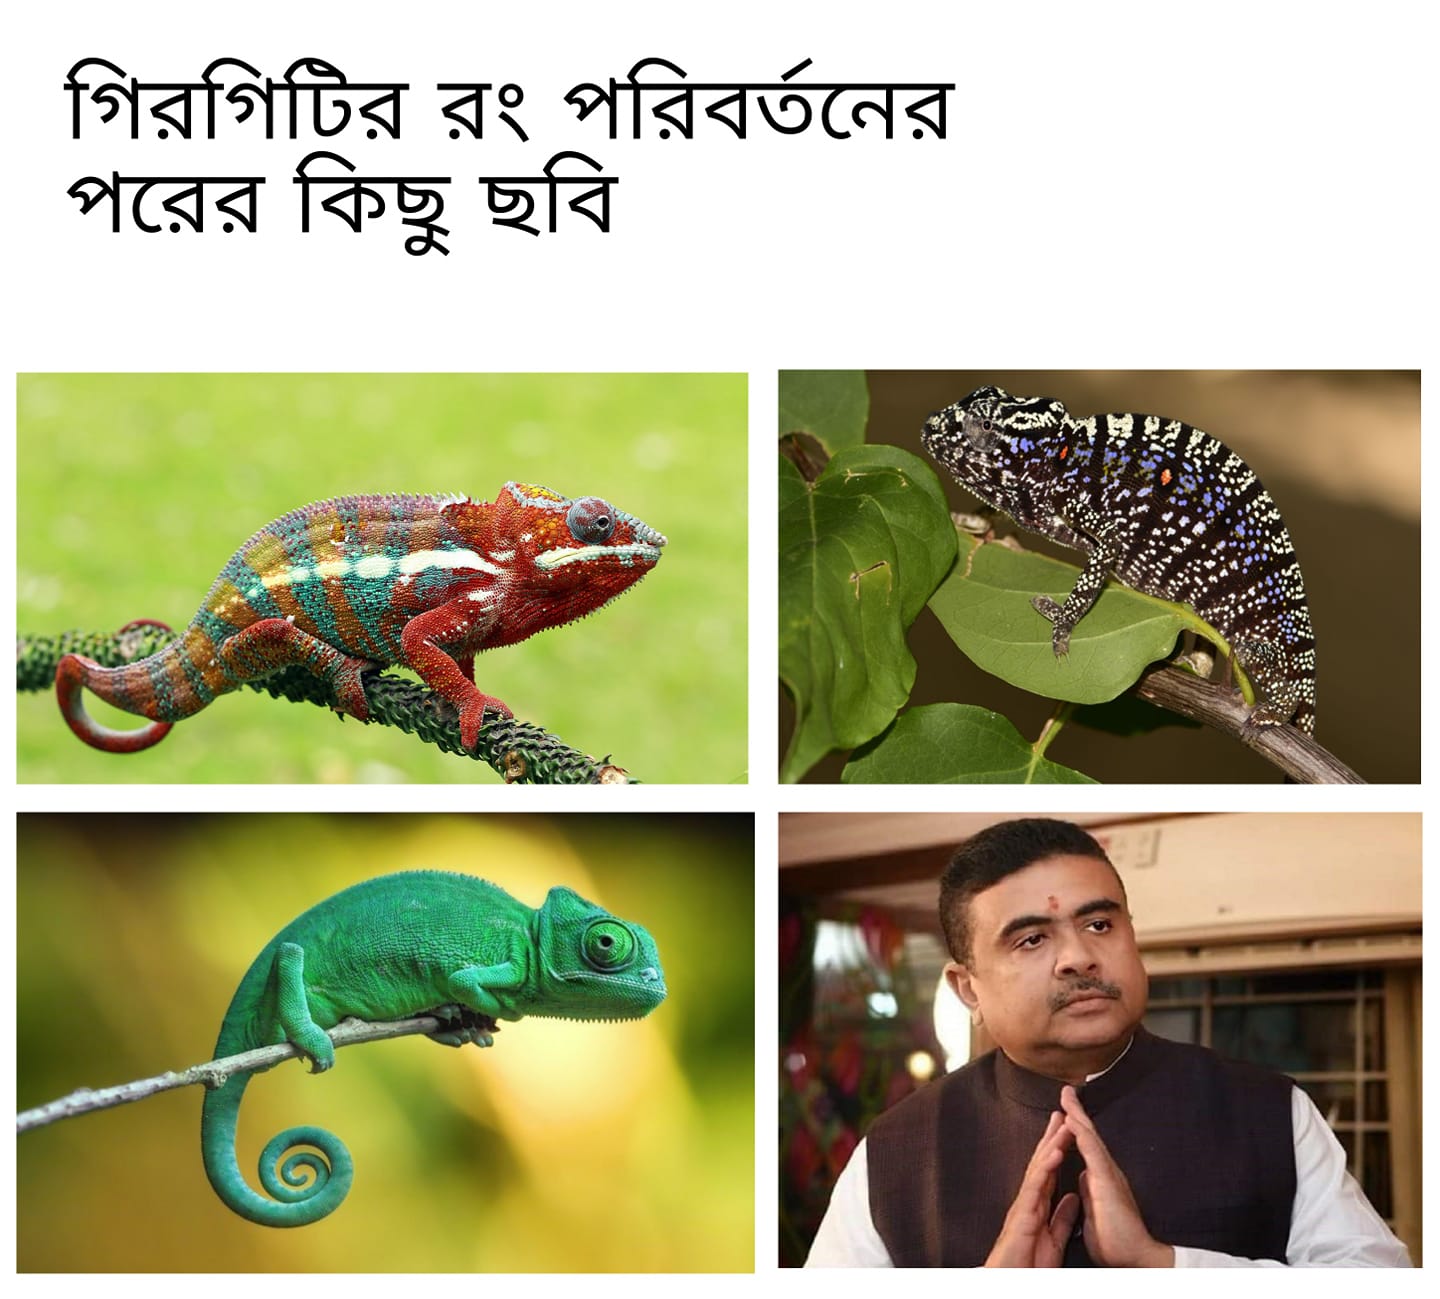
Caption: গিরগিটির রঙ পরিবর্তনের পরের কিছু ছবি
Label: hate